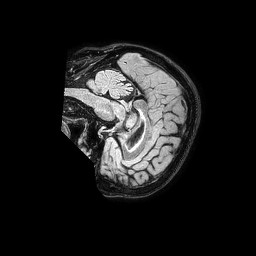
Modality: FLAIR
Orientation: sagittal
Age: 64
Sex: female
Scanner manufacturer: philips
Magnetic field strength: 1.5 T
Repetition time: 4.8 s
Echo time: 0.3 s